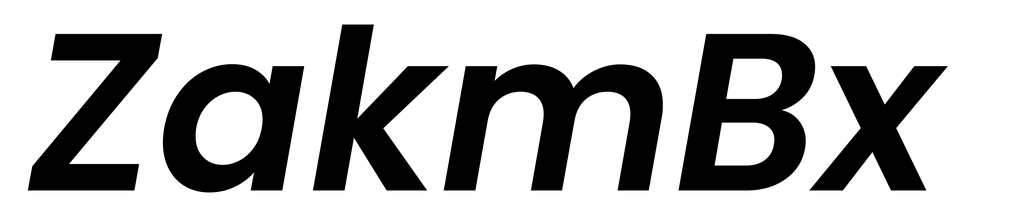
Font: Poppins-SemiBoldItalic